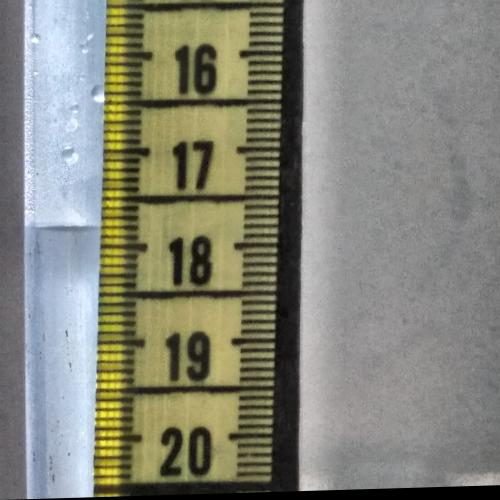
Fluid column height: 17.8 cm